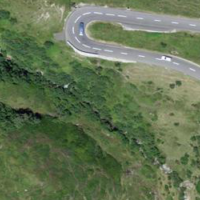
EUNIS habitat code: 26
Species observed at this site:
Falco tinnunculus
Aquila chrysaetos